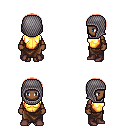
a pixel art fantasy rpg character, female body template, human, dark skin, gold chest armor, robe skirt, red plain hairstyle, chain hood, leather bracers, maroon shoes, four views (front, back, left, right), 2x2 character sprite sheet, small pixel art, hard edges, no anti-aliasing